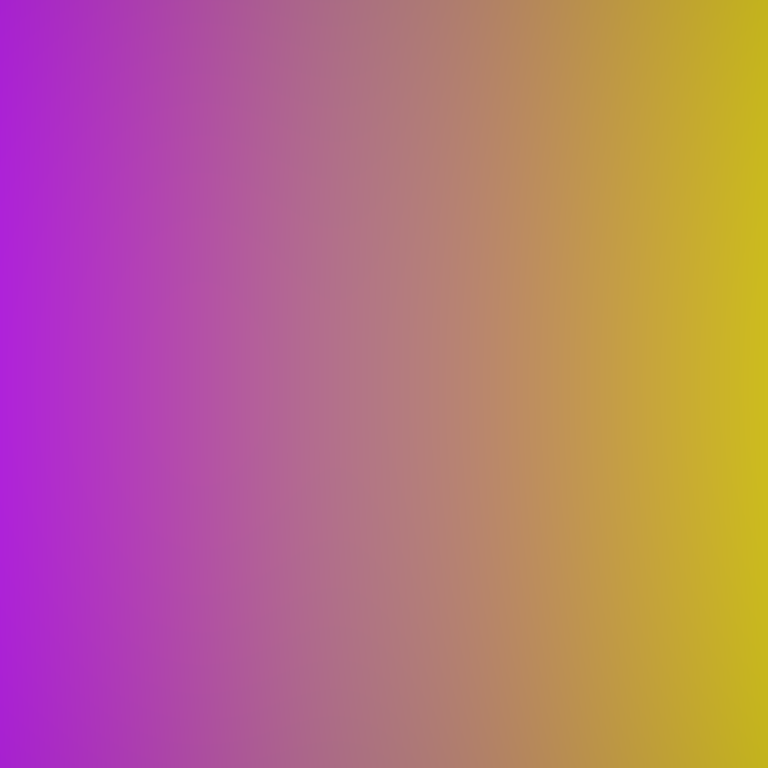
Abstract light effect, smooth gradient from violet to yellow, calm atmosphere, soft blend, no room, no furniture, no objects.